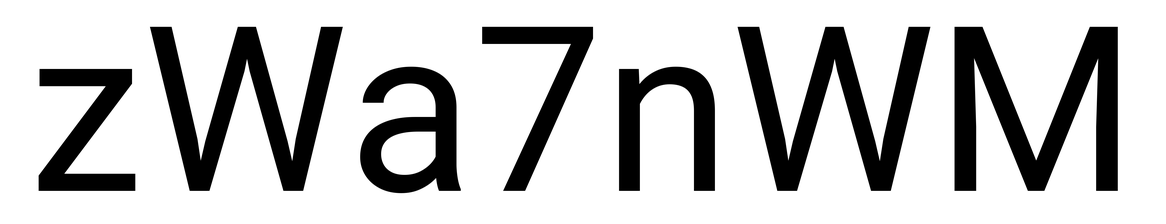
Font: Roboto_Regular